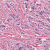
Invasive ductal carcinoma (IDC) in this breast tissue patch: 1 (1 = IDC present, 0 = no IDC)